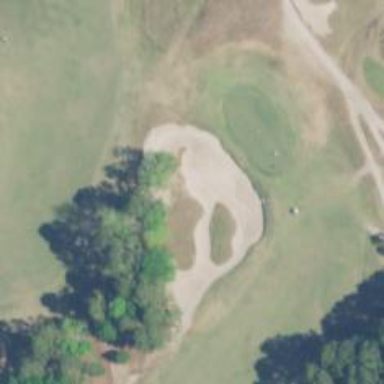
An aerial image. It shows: View of golf hole.